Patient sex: M
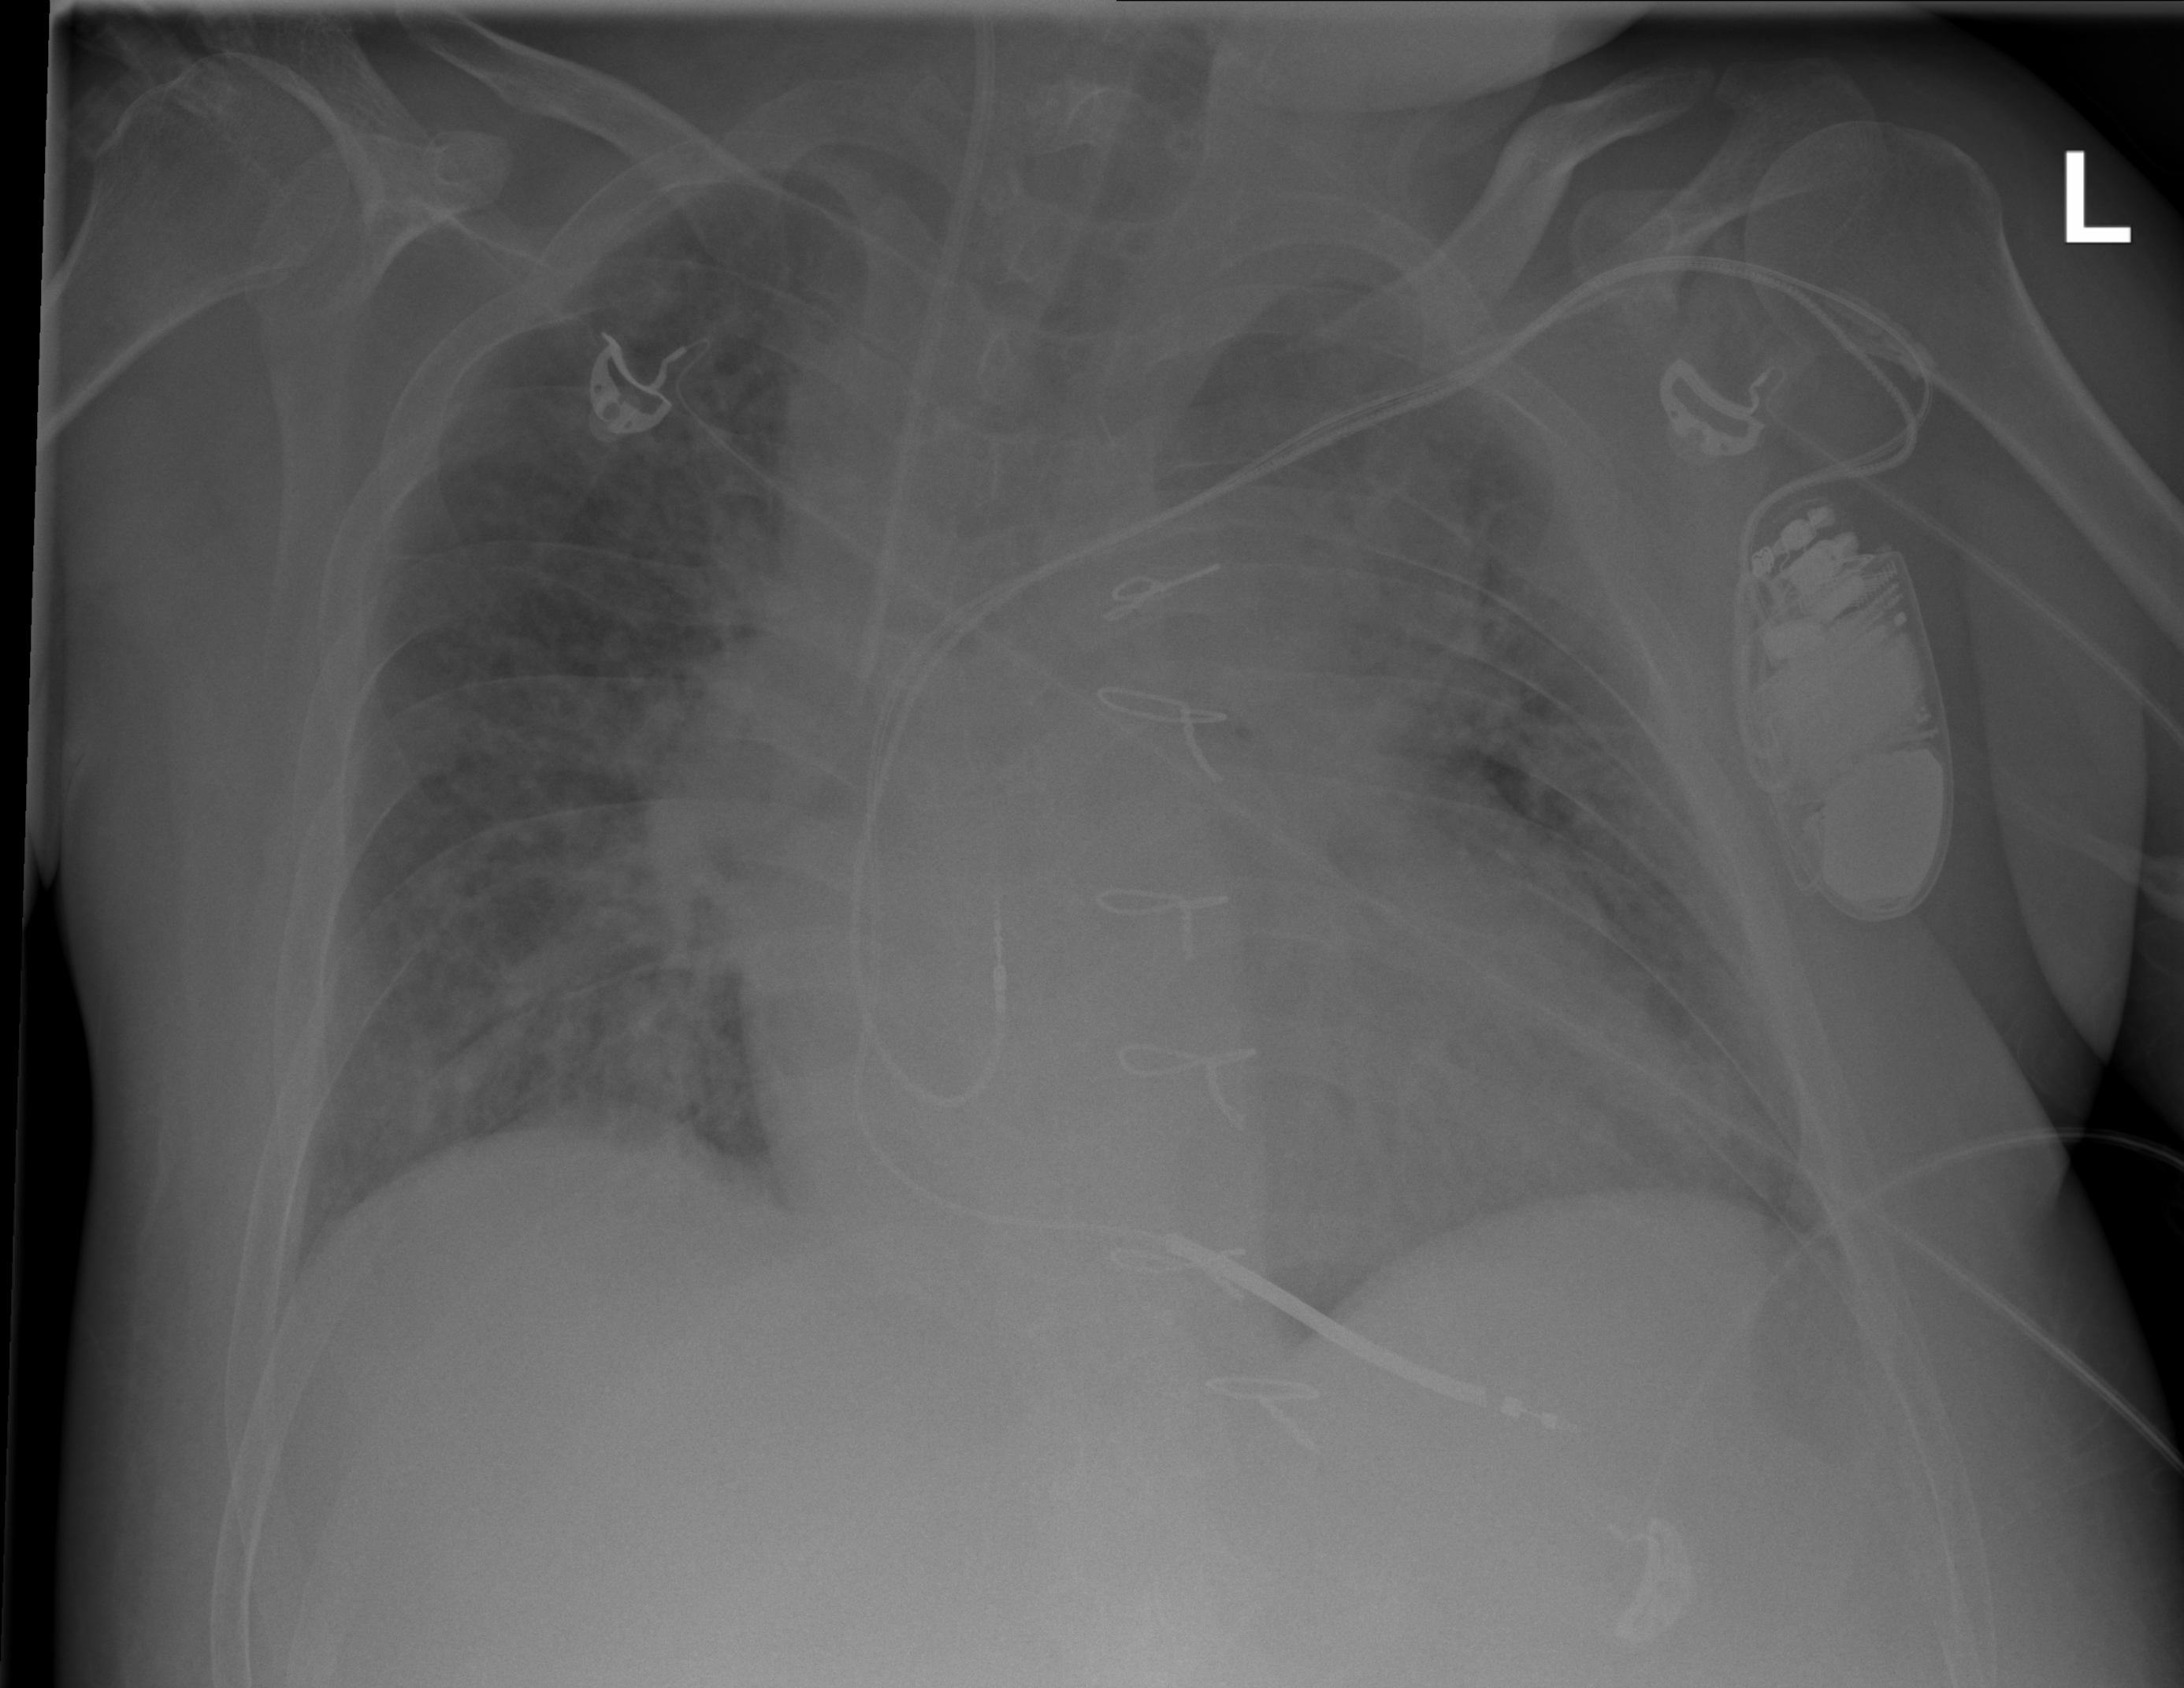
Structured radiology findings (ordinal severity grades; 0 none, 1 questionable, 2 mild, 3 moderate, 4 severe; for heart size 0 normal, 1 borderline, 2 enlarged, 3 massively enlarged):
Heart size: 3
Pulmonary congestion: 3
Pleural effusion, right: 0
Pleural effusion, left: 0
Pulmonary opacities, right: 3
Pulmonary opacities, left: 1
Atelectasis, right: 2
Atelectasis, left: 0